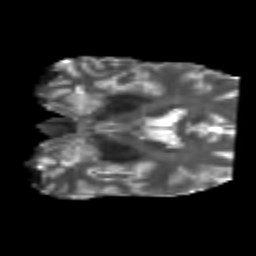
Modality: T2w
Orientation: coronal
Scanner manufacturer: philips
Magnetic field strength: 3 T
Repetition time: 8.594 s
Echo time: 0.1273 s